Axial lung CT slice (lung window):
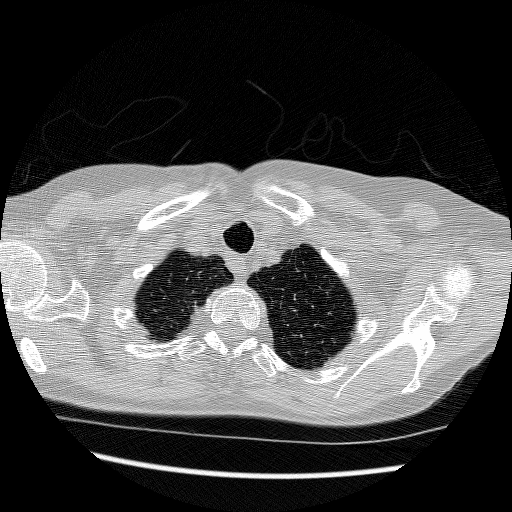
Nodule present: no